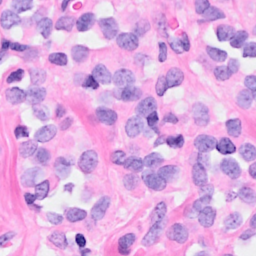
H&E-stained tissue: Breast